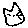
Label: cat